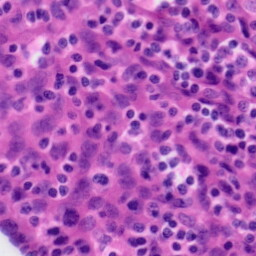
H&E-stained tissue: Tonsil